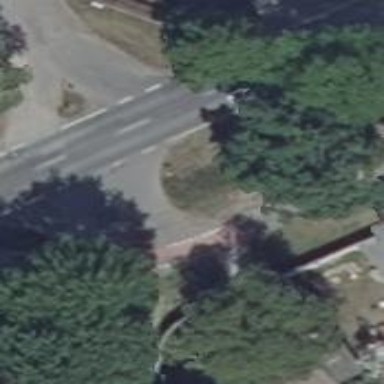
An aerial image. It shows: Asphalt path with sidewalk alongside.